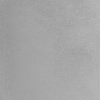
Atmospheric dust classification: dusty